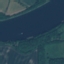
Label: River